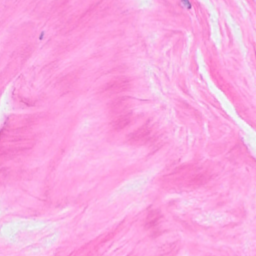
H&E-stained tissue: Breast